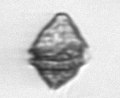
Label: Kryptoperidinium_triquetrum